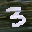
Label: 3